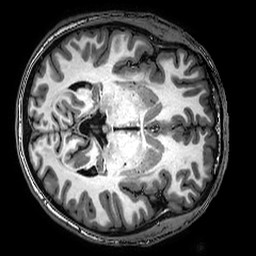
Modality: T1w
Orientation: axial
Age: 24
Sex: male
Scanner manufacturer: philips
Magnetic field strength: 3 T
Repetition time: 0.008132 s
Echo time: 0.003735 s